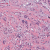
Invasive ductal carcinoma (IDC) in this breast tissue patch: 1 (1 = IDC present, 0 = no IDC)